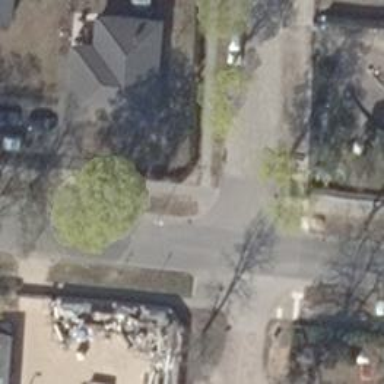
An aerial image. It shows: Unmarked road crossing.